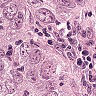
Metastatic tissue present: yes